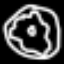
Label: donut